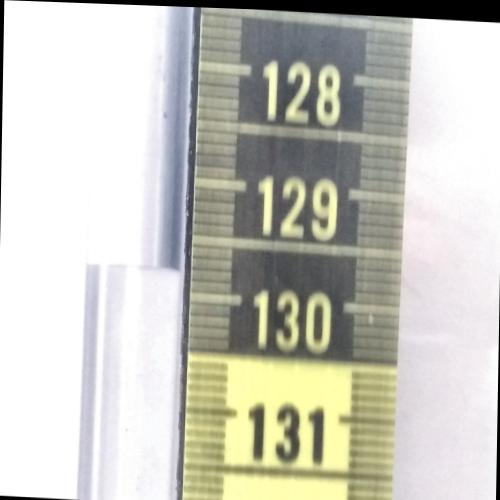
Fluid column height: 129.8 cm